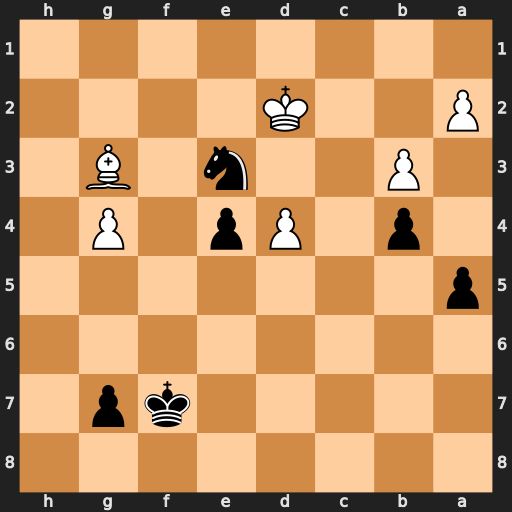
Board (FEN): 8/5kp1/8/p7/1p1Pp1P1/1P2n1B1/P2K4/8
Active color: b
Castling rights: -
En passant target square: -
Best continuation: Nf1+ Ke1 Nxg3